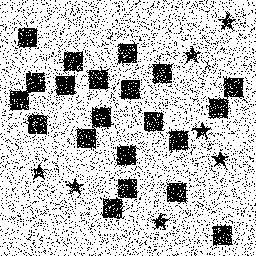
Squares: 21
Triangles: 0
Stars: 7
Total shapes: 28